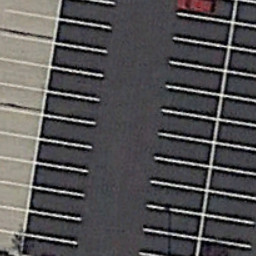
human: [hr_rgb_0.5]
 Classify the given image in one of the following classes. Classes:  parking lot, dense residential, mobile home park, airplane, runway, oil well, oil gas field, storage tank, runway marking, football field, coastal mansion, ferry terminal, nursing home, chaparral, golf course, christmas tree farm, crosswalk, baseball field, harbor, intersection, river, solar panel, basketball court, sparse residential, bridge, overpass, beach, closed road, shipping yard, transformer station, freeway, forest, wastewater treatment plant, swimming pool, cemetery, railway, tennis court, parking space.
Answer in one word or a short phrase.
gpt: parking space